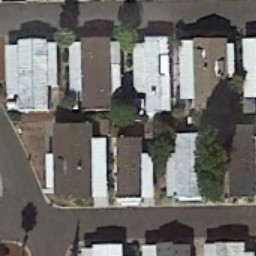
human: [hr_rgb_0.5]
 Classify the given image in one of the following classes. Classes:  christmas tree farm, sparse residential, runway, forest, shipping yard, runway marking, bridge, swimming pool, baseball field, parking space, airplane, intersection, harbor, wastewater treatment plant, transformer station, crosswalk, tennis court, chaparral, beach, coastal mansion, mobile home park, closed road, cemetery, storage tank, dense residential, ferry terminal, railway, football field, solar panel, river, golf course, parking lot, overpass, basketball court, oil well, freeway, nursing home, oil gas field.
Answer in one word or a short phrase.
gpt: mobile home park